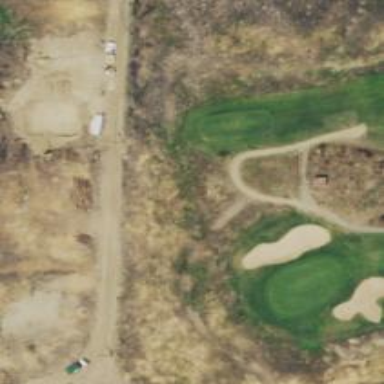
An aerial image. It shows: Service road designated as golf cart path.